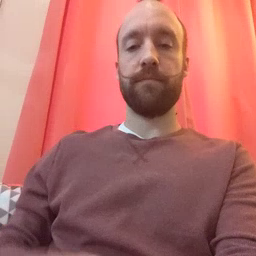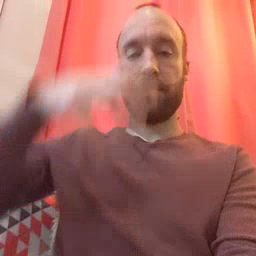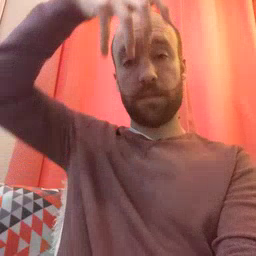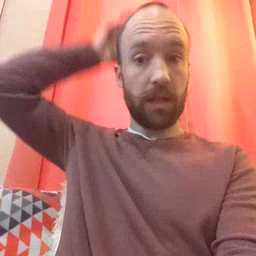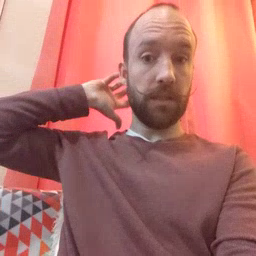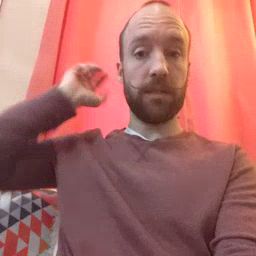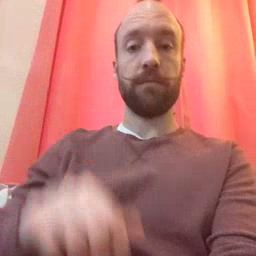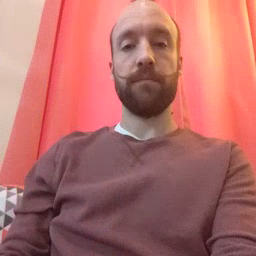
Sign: lion